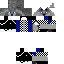
A male skeleton skin with dark skin, wearing brown helmet dressed in a black armor chest and black pants, featuring a closed mouth.